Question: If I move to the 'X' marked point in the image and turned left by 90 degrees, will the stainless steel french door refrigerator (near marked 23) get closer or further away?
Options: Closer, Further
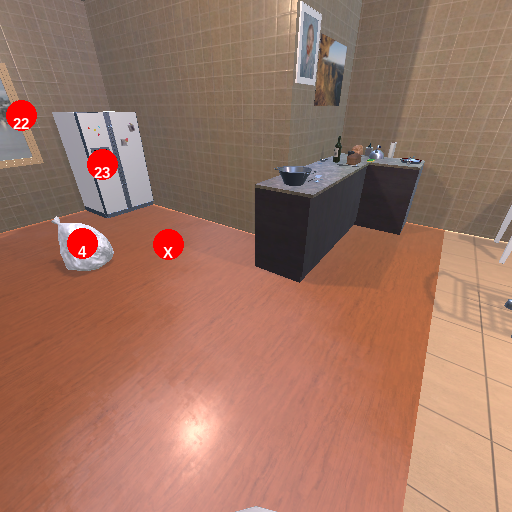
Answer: Closer